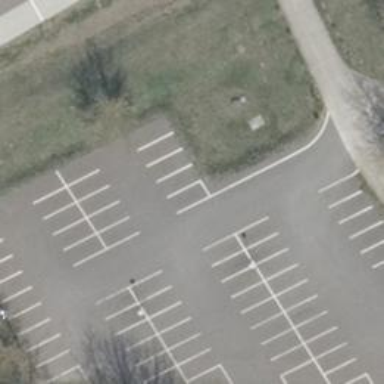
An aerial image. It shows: Parking area with surface.